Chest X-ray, PA view. Patient: 21 years old, sex F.
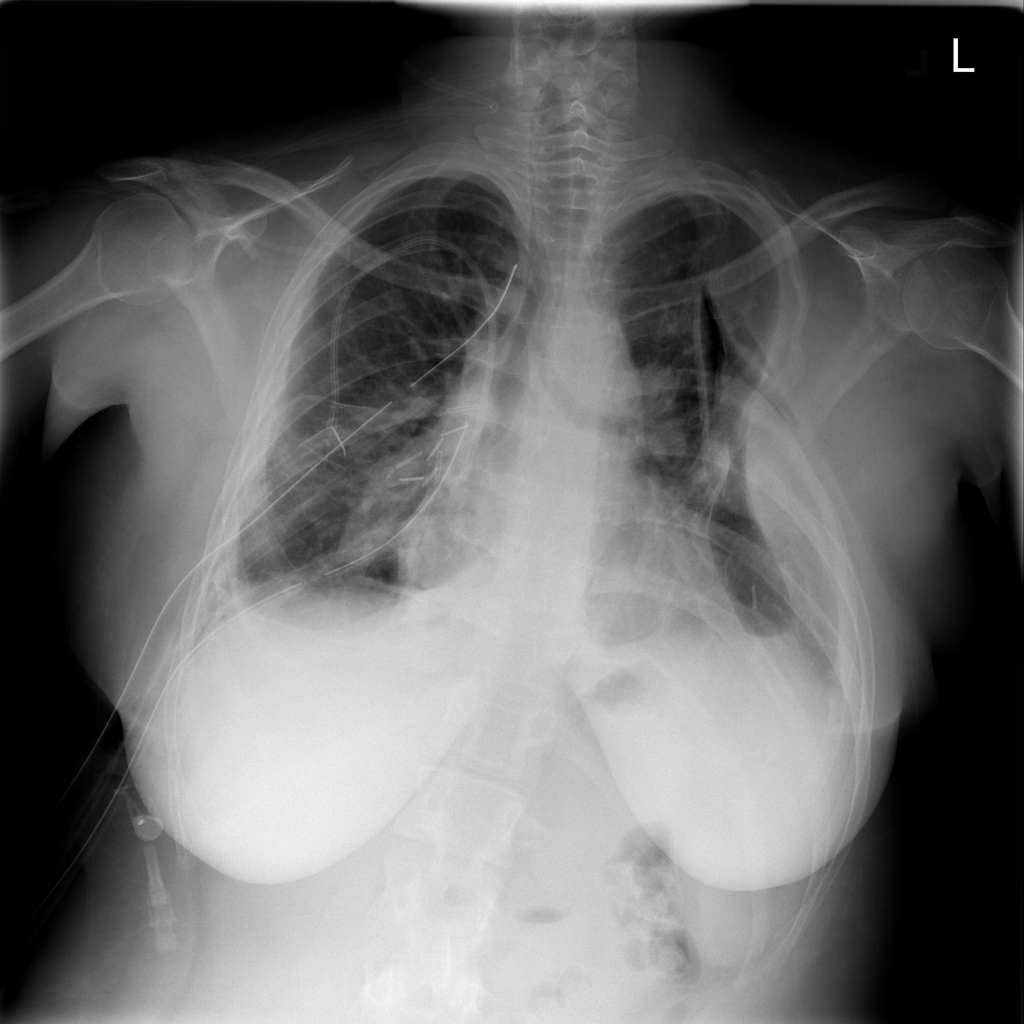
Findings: No Finding